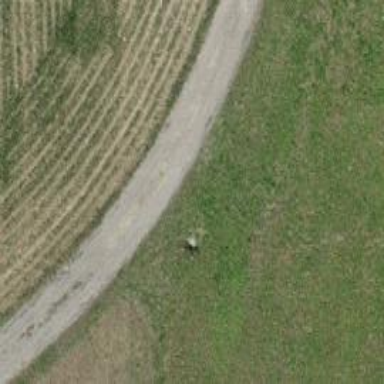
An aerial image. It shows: Well-maintained track road of grade 1.